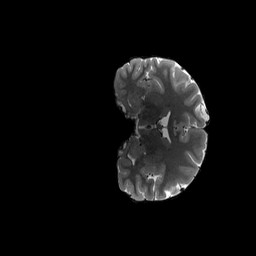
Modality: T2w
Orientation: coronal
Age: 21
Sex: female
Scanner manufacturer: siemens
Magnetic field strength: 3 T
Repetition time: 3.2 s
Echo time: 0.564 s